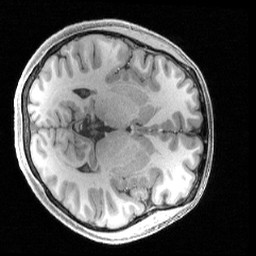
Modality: T1w
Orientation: axial
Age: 21
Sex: female
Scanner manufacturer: siemens
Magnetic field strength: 3 T
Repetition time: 2.4 s
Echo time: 0.00224 s